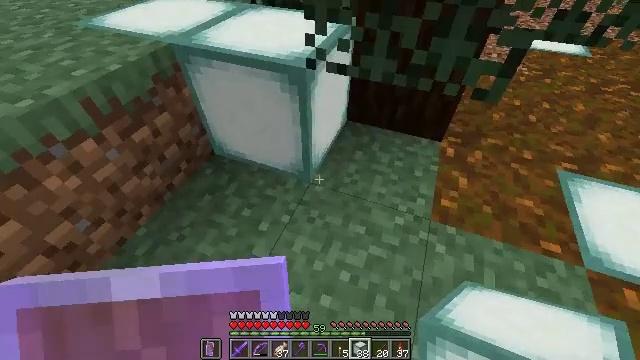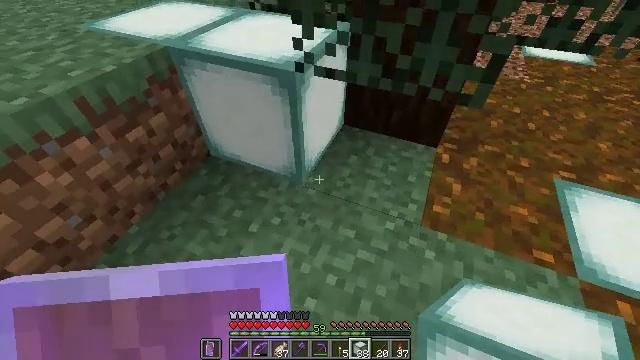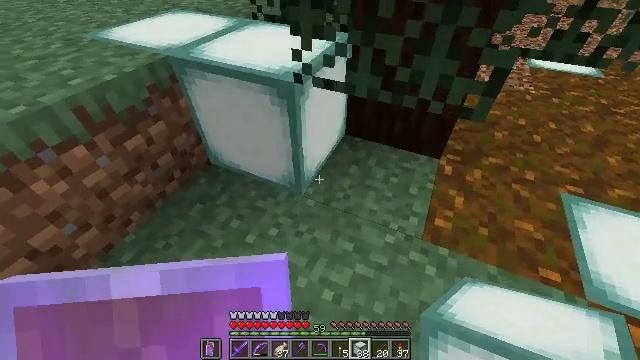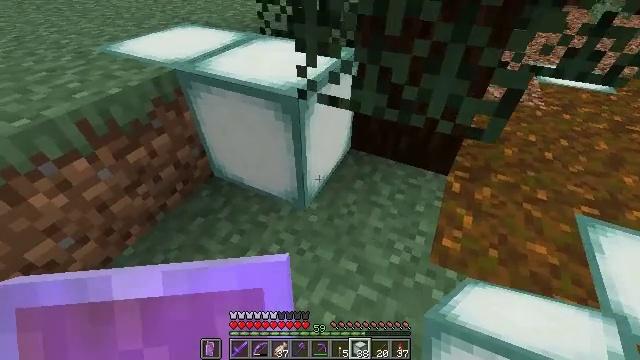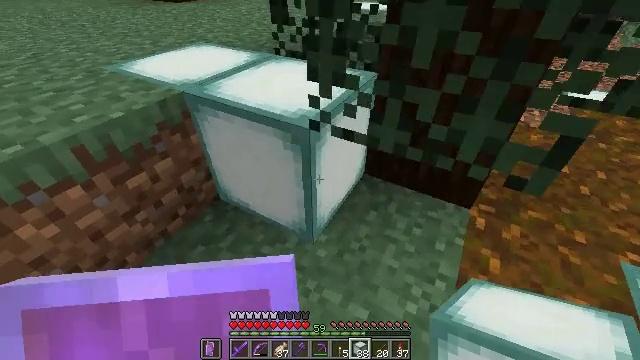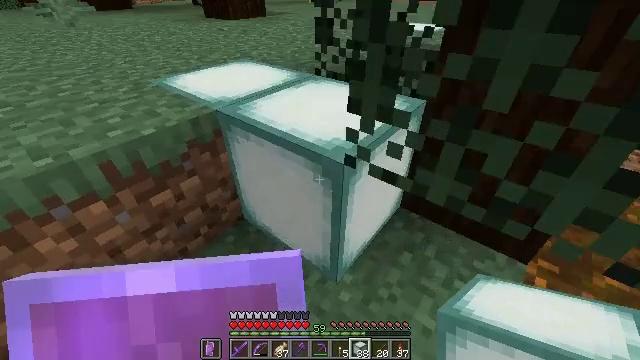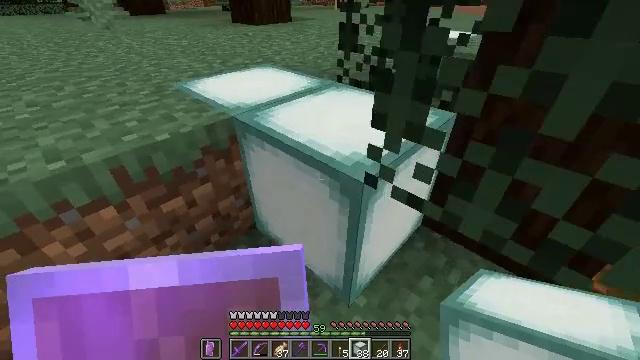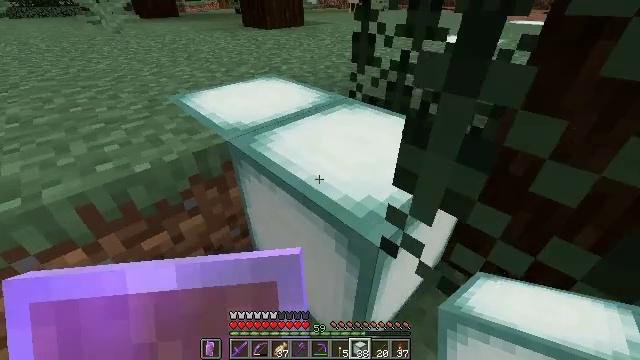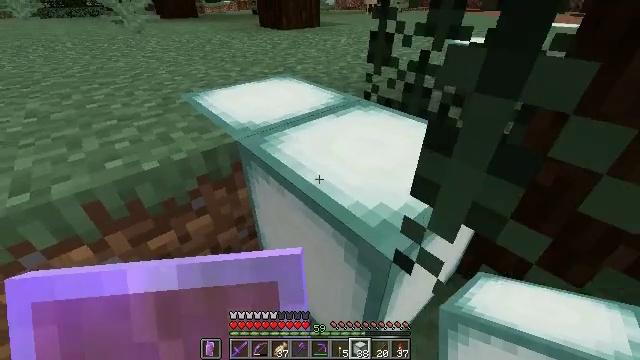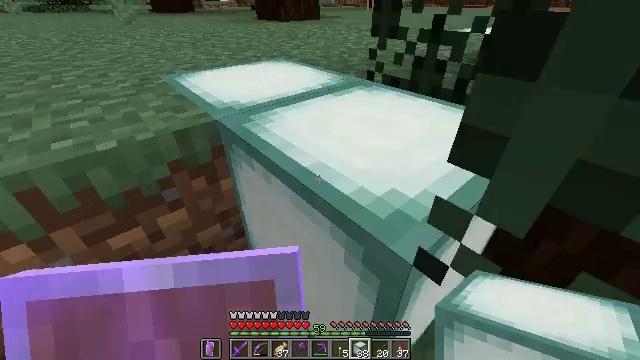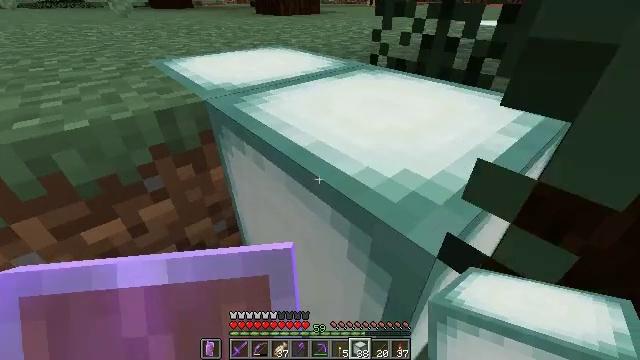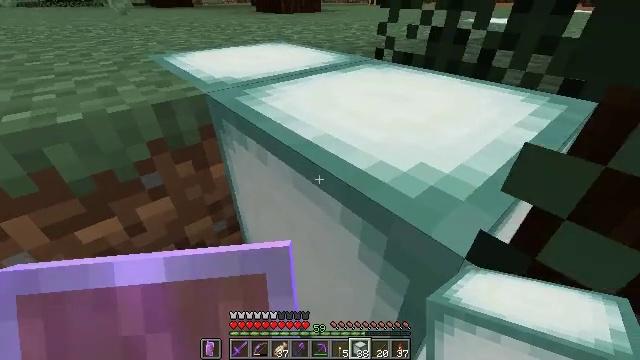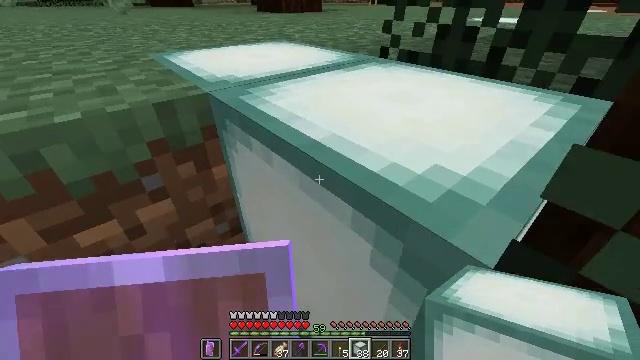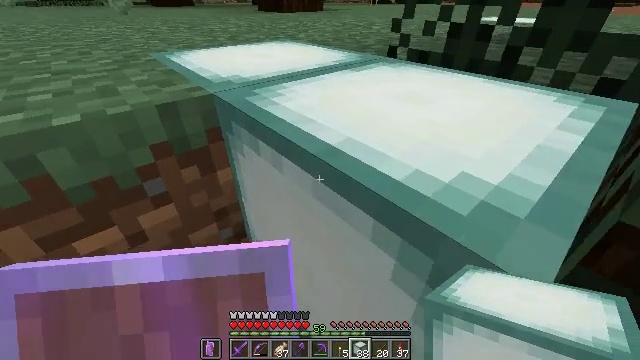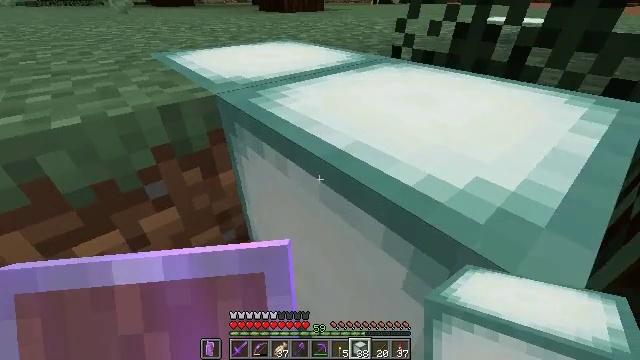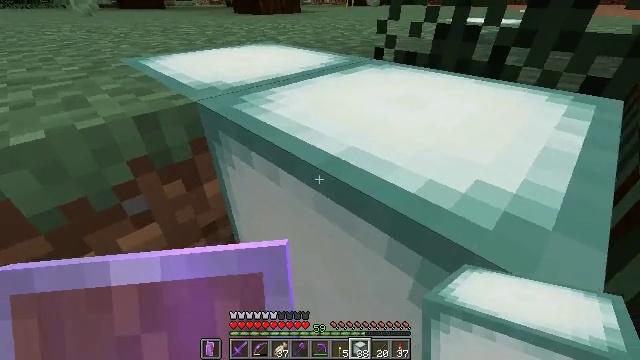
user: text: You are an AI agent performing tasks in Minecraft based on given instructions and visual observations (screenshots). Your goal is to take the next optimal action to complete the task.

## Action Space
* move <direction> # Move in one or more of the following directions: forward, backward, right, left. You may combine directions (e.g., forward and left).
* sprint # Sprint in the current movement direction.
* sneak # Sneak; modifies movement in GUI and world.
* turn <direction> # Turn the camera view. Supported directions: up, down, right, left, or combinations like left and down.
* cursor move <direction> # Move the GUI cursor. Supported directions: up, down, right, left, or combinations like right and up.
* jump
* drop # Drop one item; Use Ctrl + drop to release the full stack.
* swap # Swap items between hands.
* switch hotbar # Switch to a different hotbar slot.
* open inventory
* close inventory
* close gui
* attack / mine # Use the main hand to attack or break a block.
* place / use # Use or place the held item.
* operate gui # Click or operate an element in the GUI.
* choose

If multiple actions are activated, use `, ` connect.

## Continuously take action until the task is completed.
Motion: motion action
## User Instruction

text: Gather the sea lantern with a pickaxe.
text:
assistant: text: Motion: turn left and up
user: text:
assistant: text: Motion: move forward, turn left and up
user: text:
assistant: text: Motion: move forward, turn left and up
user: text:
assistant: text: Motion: move forward, turn left and up
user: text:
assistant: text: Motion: move forward, turn left and up
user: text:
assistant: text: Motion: move forward, turn left
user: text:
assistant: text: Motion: move forward, sneak, turn left
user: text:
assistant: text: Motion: move forward, sneak, turn left
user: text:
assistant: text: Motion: sneak
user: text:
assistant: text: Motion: sneak
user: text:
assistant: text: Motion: move forward, sneak
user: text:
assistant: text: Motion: move forward, sneak
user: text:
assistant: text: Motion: move forward, sneak
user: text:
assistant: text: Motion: move forward, sneak
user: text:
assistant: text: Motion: move forward, sneak, turn right
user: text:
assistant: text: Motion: move forward, sneak, turn right
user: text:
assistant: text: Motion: move forward, sneak, turn right
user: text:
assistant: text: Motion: move forward, sneak
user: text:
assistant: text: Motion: sneak
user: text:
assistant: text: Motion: sneak
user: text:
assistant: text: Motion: sneak
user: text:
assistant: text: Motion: sneak
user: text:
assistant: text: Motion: sneak
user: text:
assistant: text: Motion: sneak
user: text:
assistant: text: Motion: sneak
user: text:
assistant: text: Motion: sneak
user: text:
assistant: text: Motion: sneak
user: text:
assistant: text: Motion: sneak
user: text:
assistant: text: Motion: sneak
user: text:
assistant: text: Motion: sneak